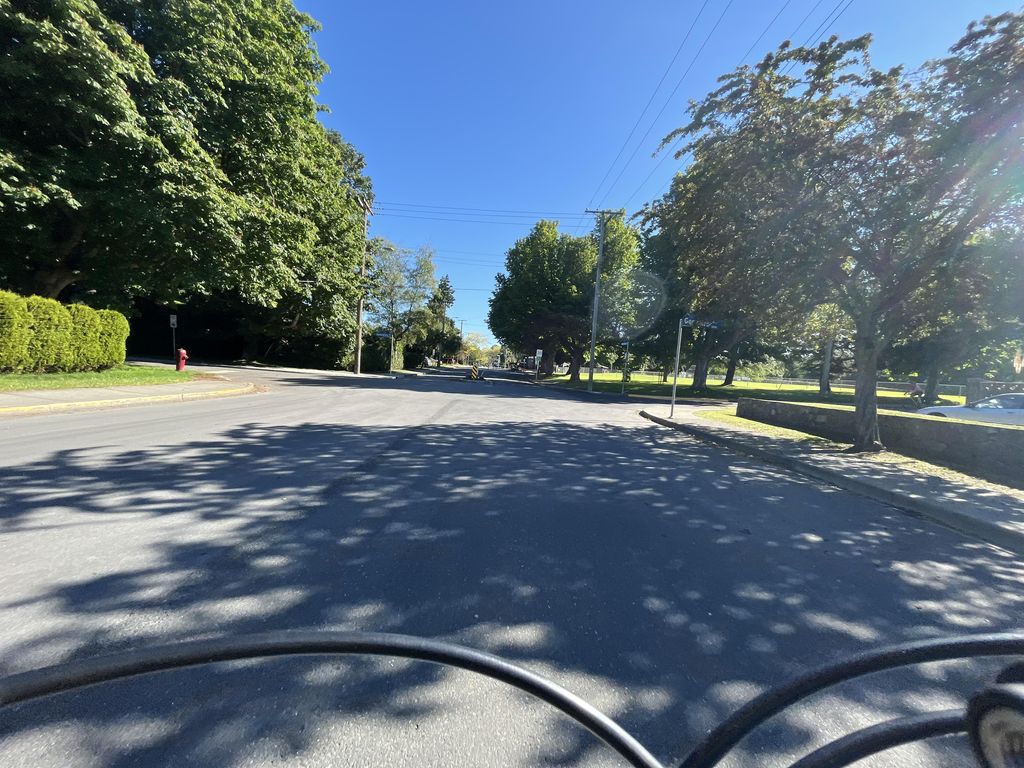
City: victoria